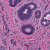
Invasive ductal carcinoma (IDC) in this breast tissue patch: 0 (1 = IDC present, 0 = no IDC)